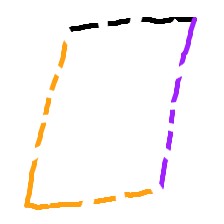
Shape: parallelogram